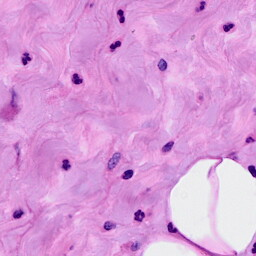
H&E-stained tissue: Breast